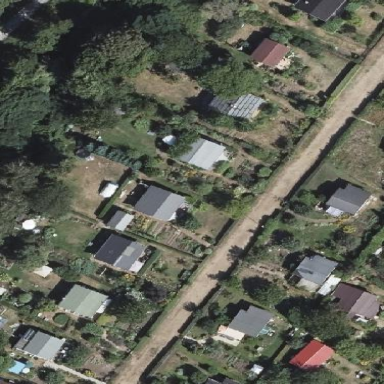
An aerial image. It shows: Plot within allotments.